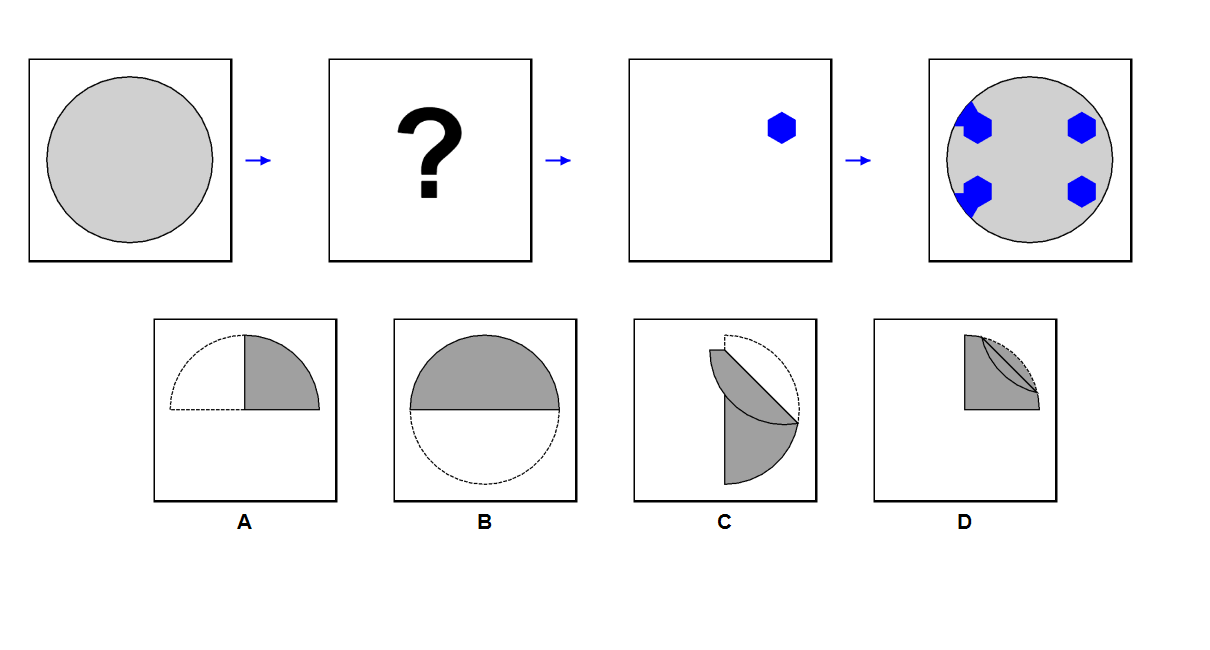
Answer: C